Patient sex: M
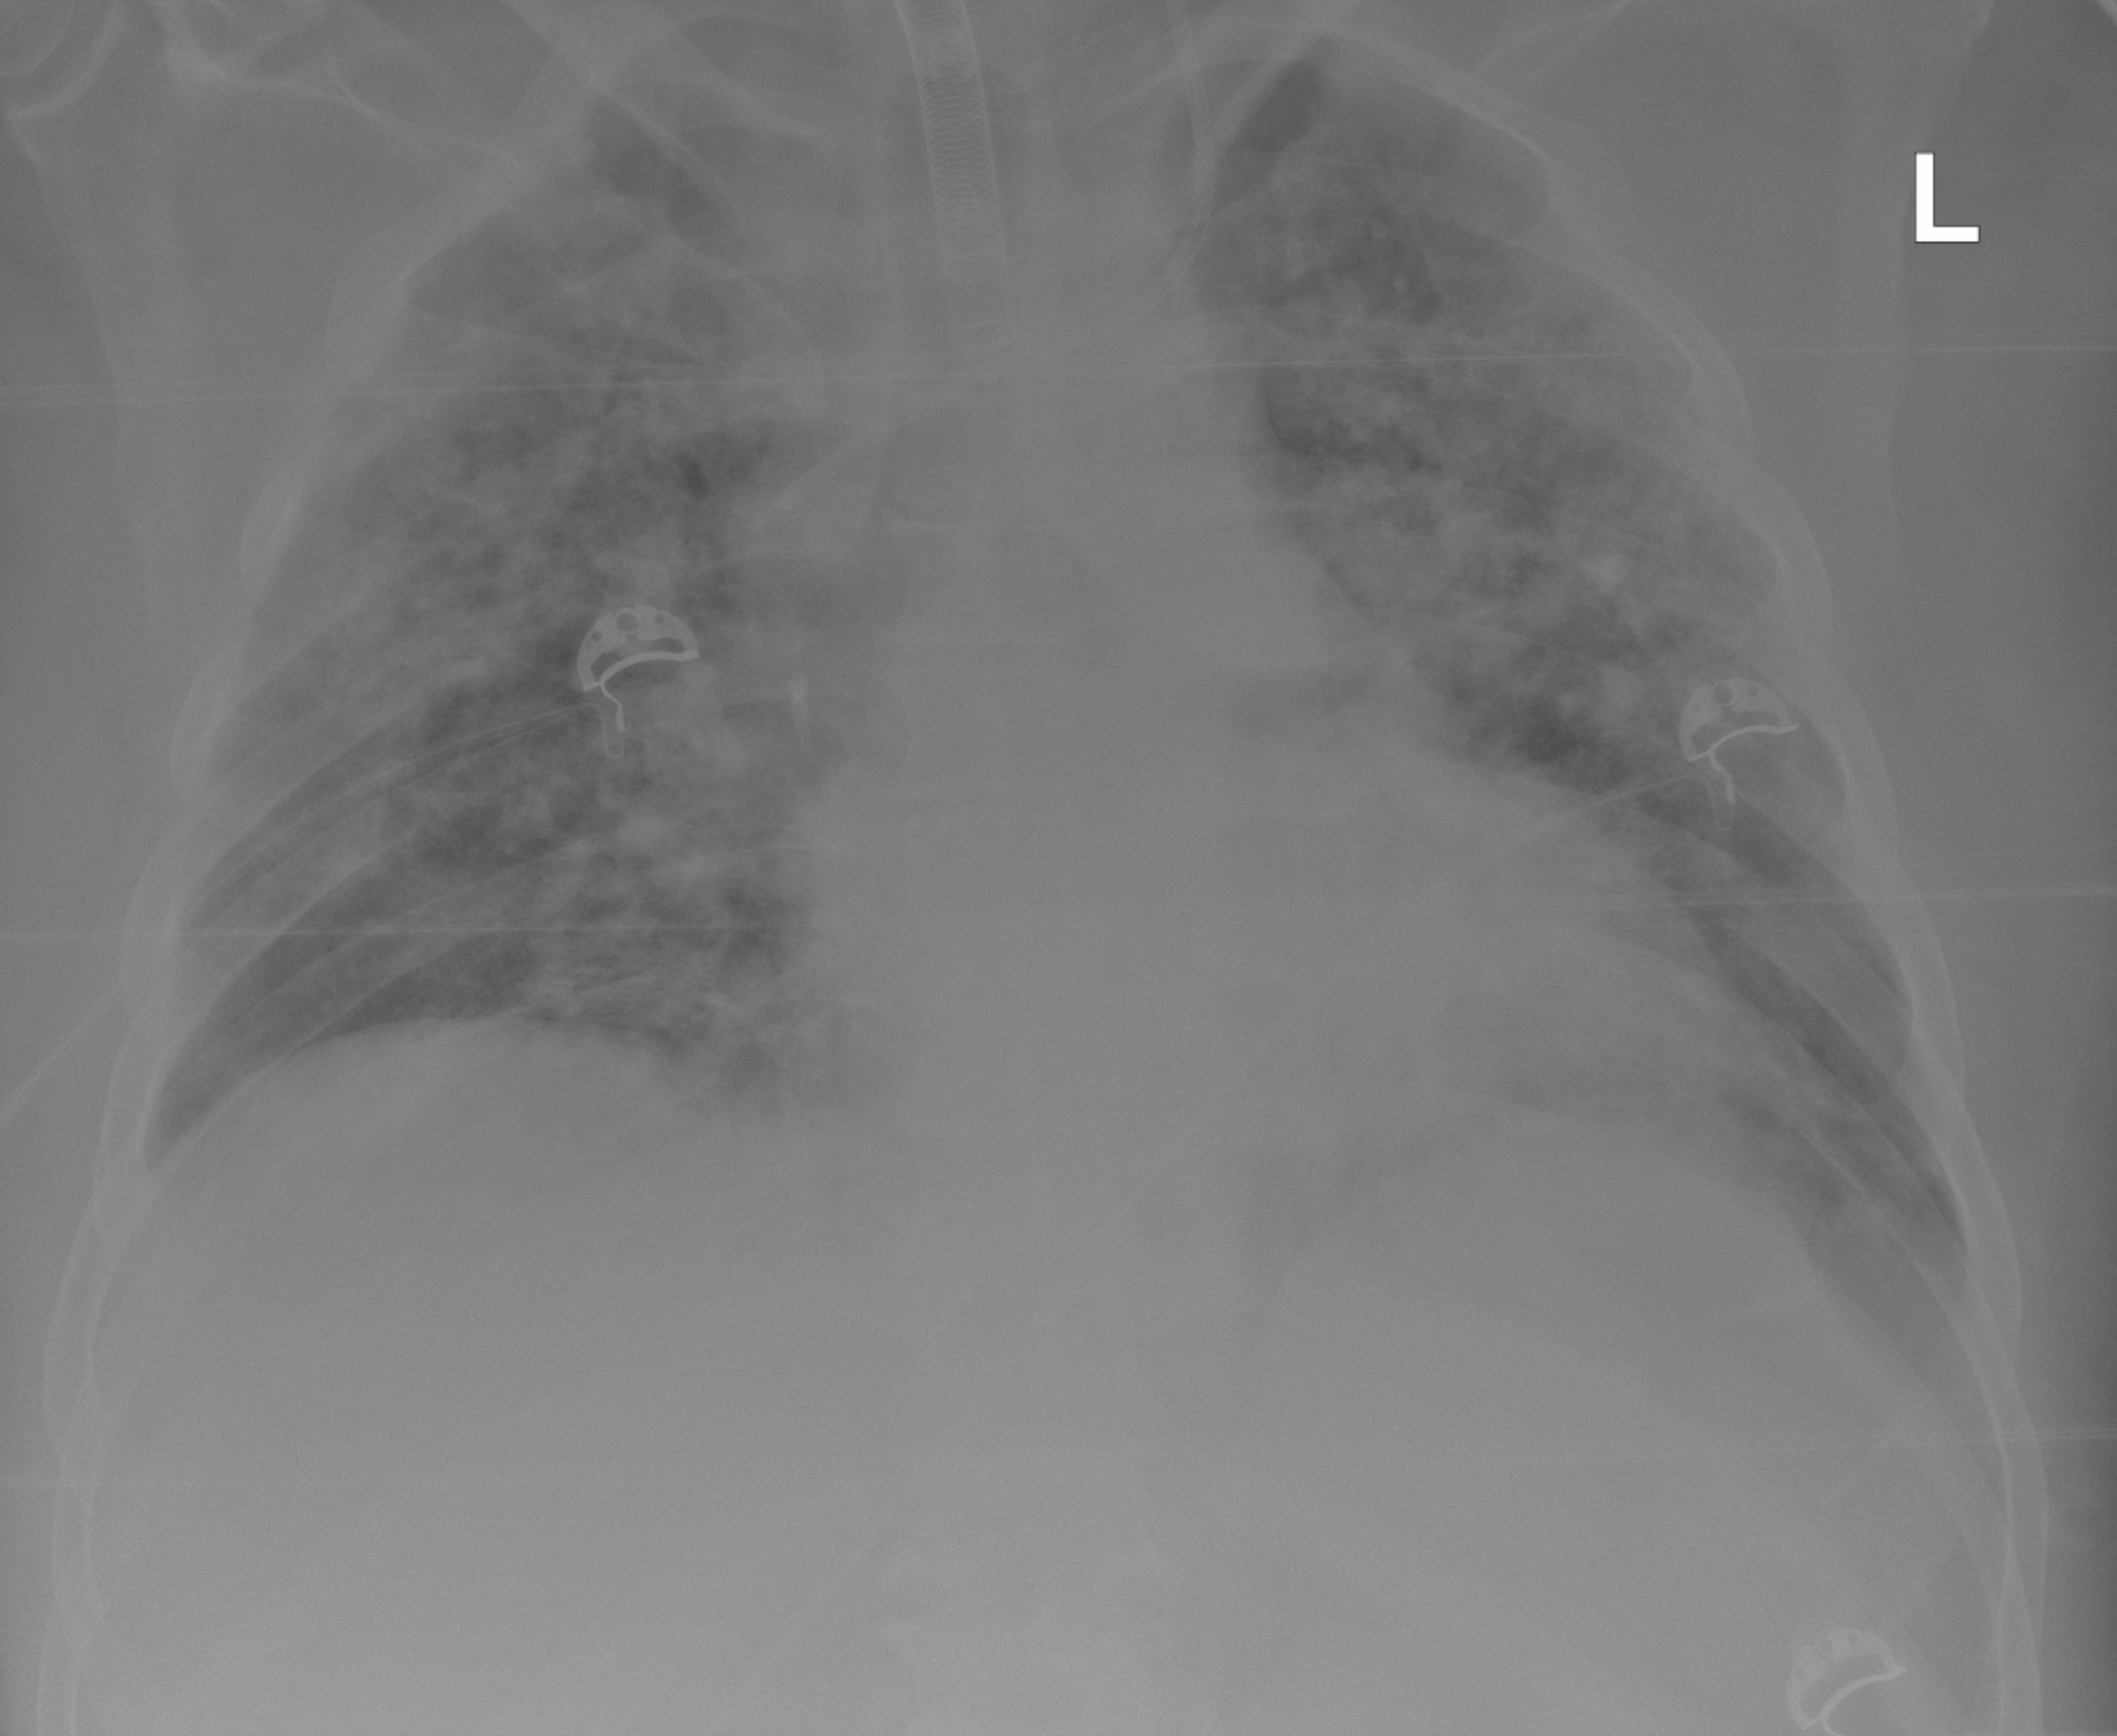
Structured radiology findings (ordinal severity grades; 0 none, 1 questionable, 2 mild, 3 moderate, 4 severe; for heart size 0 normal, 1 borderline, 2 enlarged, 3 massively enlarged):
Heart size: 0
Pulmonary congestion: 0
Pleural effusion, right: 0
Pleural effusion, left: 0
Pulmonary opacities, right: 3
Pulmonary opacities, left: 3
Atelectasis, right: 0
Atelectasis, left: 0